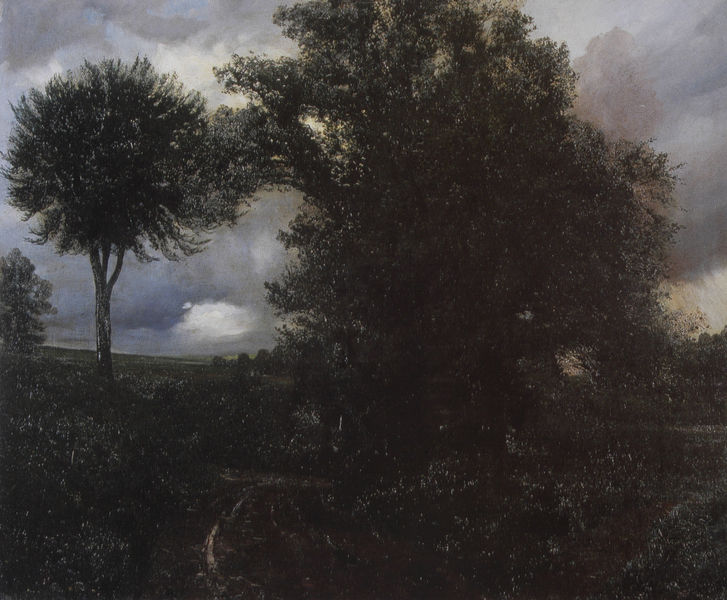
Titel: Düsteres Wetter
Künstler: Richard Riemerschmid
Standort: München
Institution: Städtische Galerie im Lenbachhaus
Schlagwörter: baum, blau, blätter, dunkel, gemälde, gewitter, himmel, laub, schatten, weiß, wolken, bäume, grün, landschaft, ocker, äste, abend, braun, grau, hell, hintergrund, licht, nacht, straße, gras, weg, wiese, silber, öl, bach, baumstamm, dämmerung, feld, felder, ferne, horizont, natur, stamm, strauch, zweige, busch, büsche, flachland, gebüsch, pfad, sträucher, bewölkt, düster, lila, sonnenuntergang, violett, landschaftsmalerei, romantik, constable, stimmung, mond, bedeckt, gewitterwolken, senkrecht, unterholz, dickicht, neutral, laubbäume, schattig, zwielicht, gesträuch, arbre, abenddämmerung, aufziehen, bois, ciel, contraste, foret, grben, leuchtpunkte, lichflecken, nachlauf, nature, paysage, rinsal, schimmern, silbrig, strassengraben, struch, verdure, weggabelung, wokendurchbruch